Question: LyX 2.1.1 fails to compile <URL>.
The error does not say much (i.e. 'LyX: Cannot convert file' -- see screenshot). Could it be related to file-permission bits? How should I go about it?

Maybe of interest,
'''
Sys.getlocale()
[1] "LC_CTYPE=en_US.UTF-8;LC_NUMERIC=C;LC_TIME=en_US.UTF-8;LC_COLLATE=C;LC_MONETARY=en_US.UTF-8;LC_MESSAGES=en_US.UTF-8;LC_PAPER=en_US.UTF-8;LC_NAME=C;LC_ADDRESS=C;LC_TELEPHONE=C;LC_MEASUREMENT=en_US.UTF-8;LC_IDENTIFICATION=C"
'''
From the message pane, there is indeed an line:
'''
12:28:16.235: Quitting from lines 93-93 (/tmp/lyx_tmpdir.gwIlgToM2017/lyx_tmpbuf1/knitr-graphics.Rnw)
12:28:16.238: Error in loadNamespace(name) : there is no package called 'Cairo'
12:28:16.241: Calls: knit ... tryCatch -> tryCatchList -> tryCatchOne -> <Anonymous>
12:28:16.244:
12:28:16.247: Execution halted
'''
No cairo? What does this mean in the contect of knitr and LyX/LaTeX?
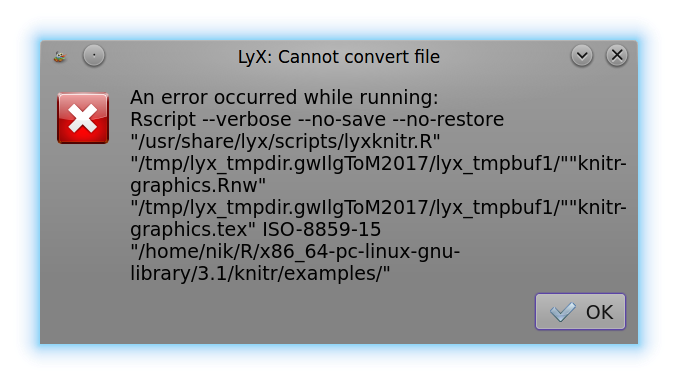
Answer: R was missing the "Cairo" package. And the "tikzDevice" package as well. Installing those two, via
'''
install.packages("Cairo", dep = TRUE)
install.packages("tikzDevice", dep = TRUE)
'''
resolved the issues. At least, there is no compilation error related to missing packages anymore.